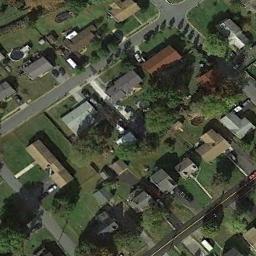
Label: medium_residential